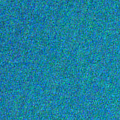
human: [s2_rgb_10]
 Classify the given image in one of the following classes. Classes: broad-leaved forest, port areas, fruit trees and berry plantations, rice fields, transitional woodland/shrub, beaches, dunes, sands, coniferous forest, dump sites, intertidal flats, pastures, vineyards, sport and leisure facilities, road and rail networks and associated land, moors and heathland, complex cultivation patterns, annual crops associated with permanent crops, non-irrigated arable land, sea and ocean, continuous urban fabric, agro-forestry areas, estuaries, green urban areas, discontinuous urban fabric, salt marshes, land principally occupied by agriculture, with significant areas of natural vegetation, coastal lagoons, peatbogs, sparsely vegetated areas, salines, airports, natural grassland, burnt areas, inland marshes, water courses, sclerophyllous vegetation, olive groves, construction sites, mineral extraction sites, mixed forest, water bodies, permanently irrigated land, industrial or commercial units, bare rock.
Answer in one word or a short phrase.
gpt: sea and ocean